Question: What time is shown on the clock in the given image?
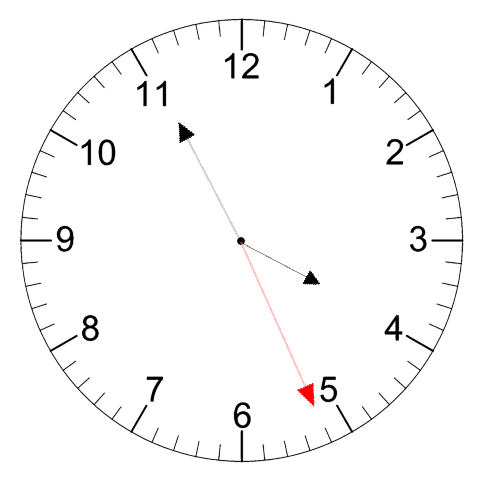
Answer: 03:55:26